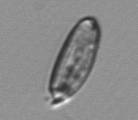
Label: Katodinium_or_Torodinium